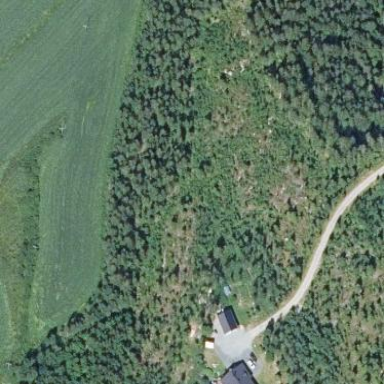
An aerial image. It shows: Forest area.